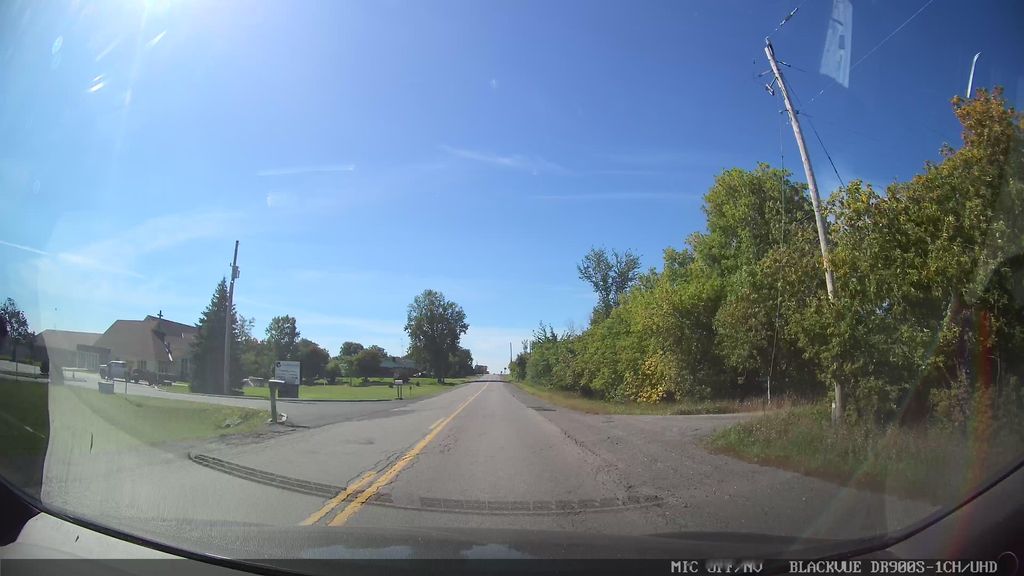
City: ottawa-gatineau